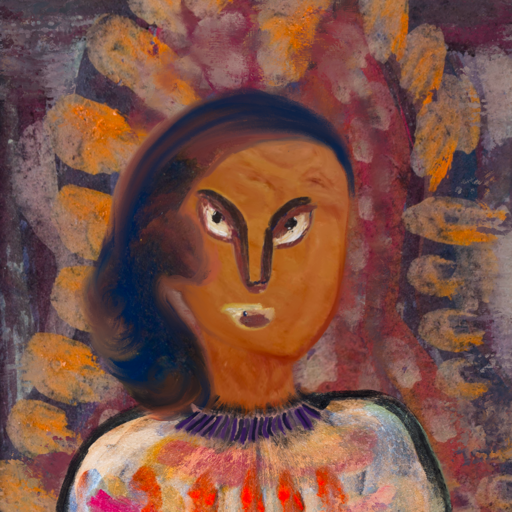
Background: Doll, Head And Neck Front: Pious_Lady, Face Front: After_Raid, Bust: Childish, Hair Front: Mother_And_Son_Son, Head Accessory: Blank, Second Necklace: Blank, Necklace: HillGirl, Baby: Blank